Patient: sex M, age 52
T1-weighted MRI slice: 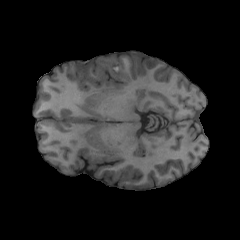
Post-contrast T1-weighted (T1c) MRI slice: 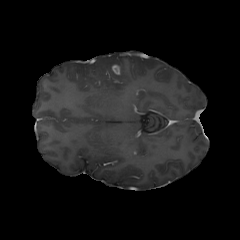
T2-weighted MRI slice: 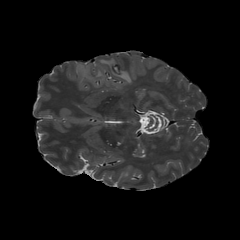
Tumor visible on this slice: yes
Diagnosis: Glioblastoma, IDH-wildtype
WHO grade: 4